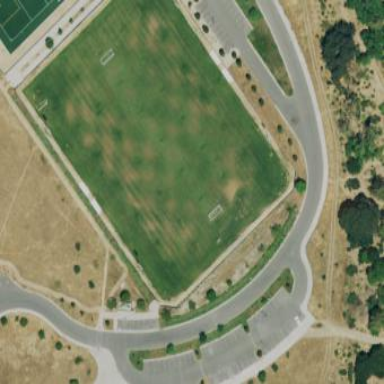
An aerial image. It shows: Soccer pitch with grass surface for leisure and sports.